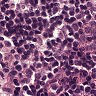
Metastatic tissue present: no